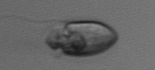
Label: Amphidinium